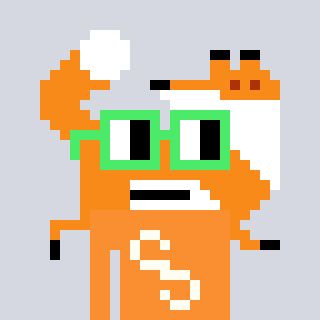
a pixel art character with square light green glasses, a fox-shaped head and a orange-colored body on a cool background